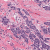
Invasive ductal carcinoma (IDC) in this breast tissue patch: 1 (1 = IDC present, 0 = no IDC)